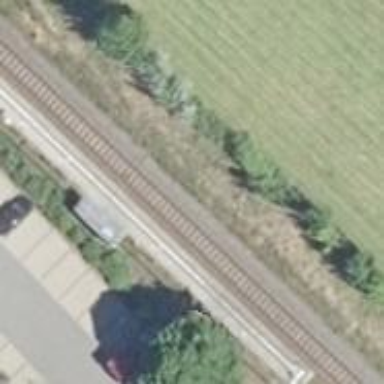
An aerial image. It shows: Public transport stop position along the railway.